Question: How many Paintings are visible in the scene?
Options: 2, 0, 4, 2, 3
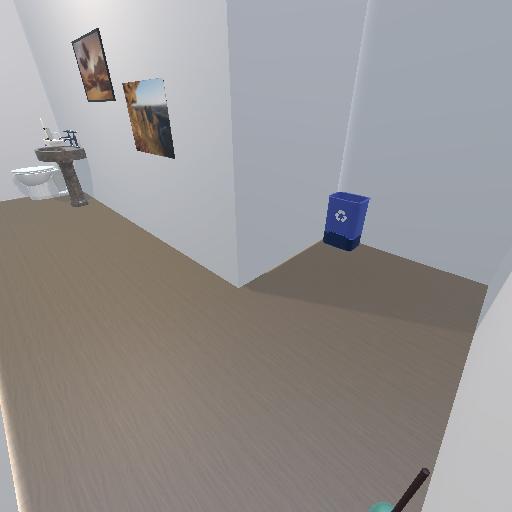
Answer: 2